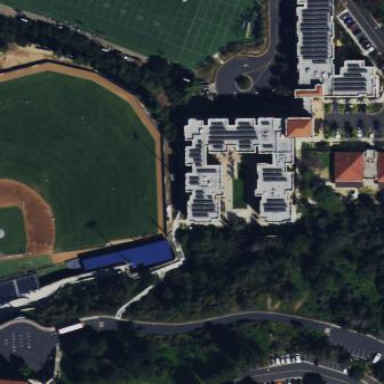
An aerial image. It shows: Education building.